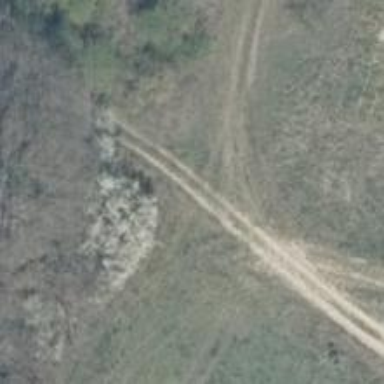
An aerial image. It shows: Dirt track with grade 4 track type.